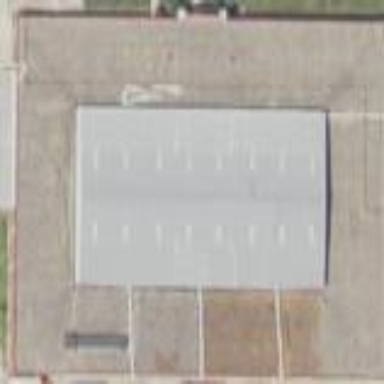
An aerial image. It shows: Commercial building.